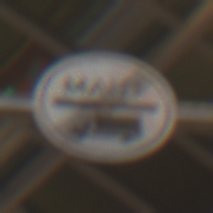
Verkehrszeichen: EndeMautpflicht
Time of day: NotSpecified
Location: Indoor (Urban)
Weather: NotSpecified
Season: NotSpecified
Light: Artificial